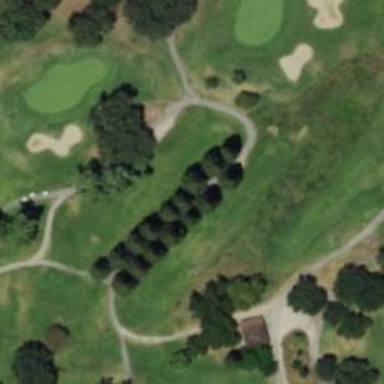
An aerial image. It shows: Path for golf carts.